Question:
I need to make a cron script for my application, which will update statuses of tasks, where all performers have finished work on their specific tasks.
'UPDATE 'tasks' SET status_id = 4 WHERE 'id' IN (SELECT 'task_id' FROM 'task_user' WHERE __ALL PERFORMERS OF TASK HAVE STATE_ID = 2__)'
"Performers" have the 'role_id' = 2 and their 'state_id' varies from 1 (work on task is not finished) to 2 (work on task is finished)
please, help
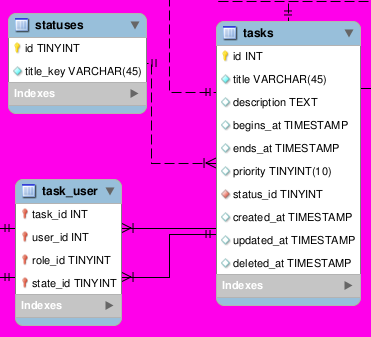
Answer: You can use aggregation and a 'having' clause to get the ids you want:
'''
UPDATE 'tasks'
SET status_id = 4
WHERE 'id' IN (SELECT 'task_id'
FROM 'task_user'
GROUP BY task_id
HAVING SUM(STATE_ID = 2) = COUNT(*)
);
'''
The expression 'SUM(STATE_ID = 2)' counts the number of rows in 'task_user' for each 'task_id' that have "2" for the state. The '= COUNT(*)' says "all of them have this status."
EDIT:
To include 'role_id':
'''
UPDATE 'tasks'
SET status_id = 4
WHERE role_id = 2 AND
'id' IN (SELECT 'task_id'
FROM 'task_user'
WHERE role_id = 2
GROUP BY task_id
HAVING SUM(STATE_ID = 2) = COUNT(*)
);
'''